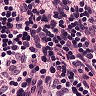
Metastatic tissue present: no